Question: I have a plist which is an array, the file name is called startups.plist. I tried to read it into an array by the following code:
'''
NSString *path = [[NSBundle mainBundle] pathForResource:@"startups" ofType:@"plist"];
NSMutableArray * wordList = [[NSMutableArray alloc] initWithContentsOfFile:path];
'''
However, wordList is always 0 here. Printed the path when testing on device, and it gives me:
'''
/var/mobile/Applications/CCBF94D9-389C-4D63-B023-F39653FDCEF4/My.app/startups.plist
'''
Here's what the structure looks like of the plist:

the size of the array is 0.
What am I doing wrong here?
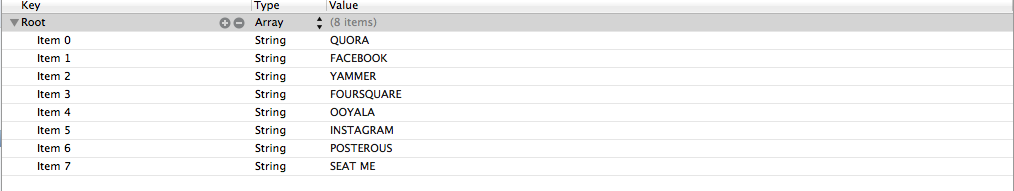
Answer: 'initWithContentsOfFile:' will not open plist file. Here is a sample:
'''
NSString *errorDesc = nil;
NSPropertyListFormat format;
NSString *path = [[NSBundle mainBundle] pathForResource:@"startups" ofType:@"plist"];
NSData *plistXML = [[NSFileManager defaultManager] contentsAtPath:path];
NSDictionary *temp = (NSDictionary *)[NSPropertyListSerialization
propertyListFromData:plistXML
mutabilityOption:NSPropertyListMutableContainersAndLeaves
format:&format
errorDescription:&errorDesc];
NSLog(@"%@",[temp objectForKey:@"Root"]);
'''